九年级 · 解析几何
已知: 如图, 在 $\triangle A B C$ 中, $D E / / B C, E F / / A B, \frac{A D}{D B}=\frac{3}{2}, B C=25$, 求 $F C$ 的长.

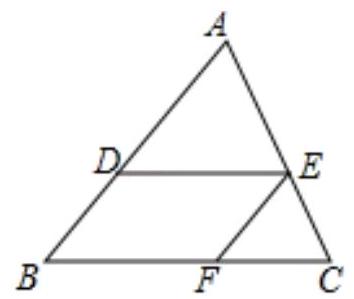
答案:  10

解析: 先根据平行线分线段成比例定理, 得出 $\frac{B F}{F C}=\frac{A E}{E C}=\frac{A D}{D B}=\frac{3}{2}$, 进而得出 $F C=\frac{2}{5} B C$,据此可得 $F C=10$.

【详解】解: $\because D E / / B C$,

$\therefore \frac{A E}{E C}=\frac{A D}{D B}=\frac{3}{2}$,

又 $\because E F / / A B$,

$\therefore \frac{B F}{F C}=\frac{A E}{E C}=\frac{3}{2}$,

$\therefore F C=\frac{2}{5} B C=\frac{2}{5} \times 25=10$.

【点睛】本题主要考查了平行线分线段成比例定理的运用, 解题时注意：平行于三角形一边的直线截其他两边（或两边的延长线）, 所得的对应线段成比例.